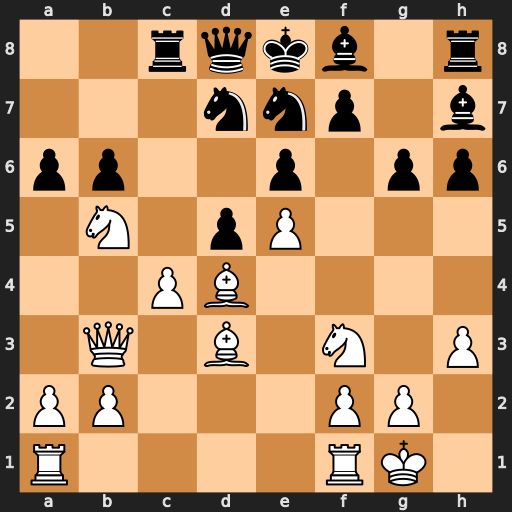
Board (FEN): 2rqkb1r/3nnp1b/pp2p1pp/1N1pP3/2PB4/1Q1B1N1P/PP3PP1/R4RK1
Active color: w
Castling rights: k
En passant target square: -
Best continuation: Nd6#